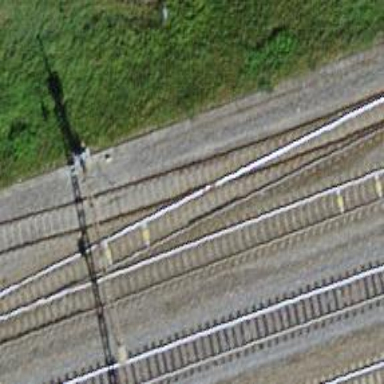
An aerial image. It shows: Railway siding with rails.